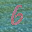
Label: 6